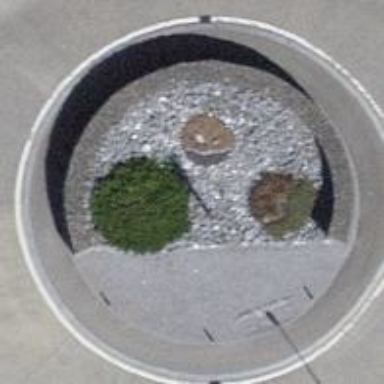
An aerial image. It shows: Secondary road with asphalt surface leading to roundabout.